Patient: sex M, age 35
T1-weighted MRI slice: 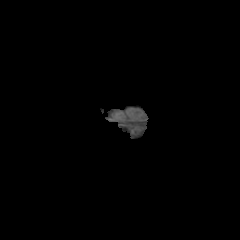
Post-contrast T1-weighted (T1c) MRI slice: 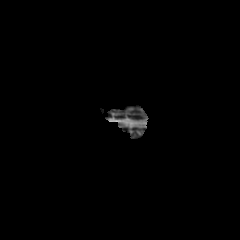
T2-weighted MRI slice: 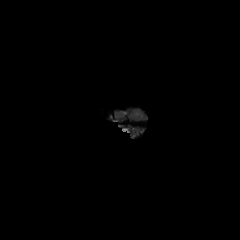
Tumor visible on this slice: yes
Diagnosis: Glioblastoma, IDH-wildtype
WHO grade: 4